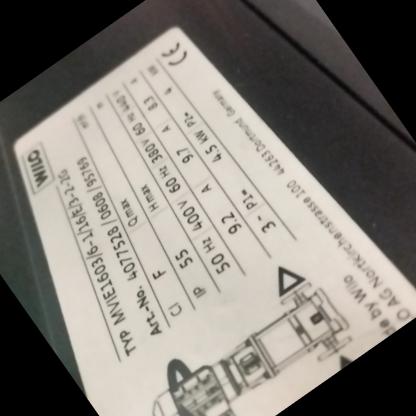
Klasa: tabliczka-znamionowa